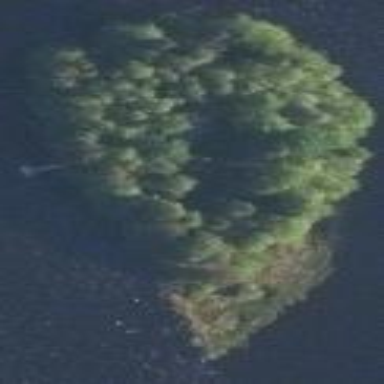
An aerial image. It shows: Islet.